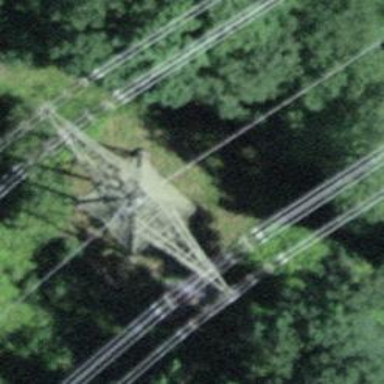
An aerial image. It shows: Power tower.